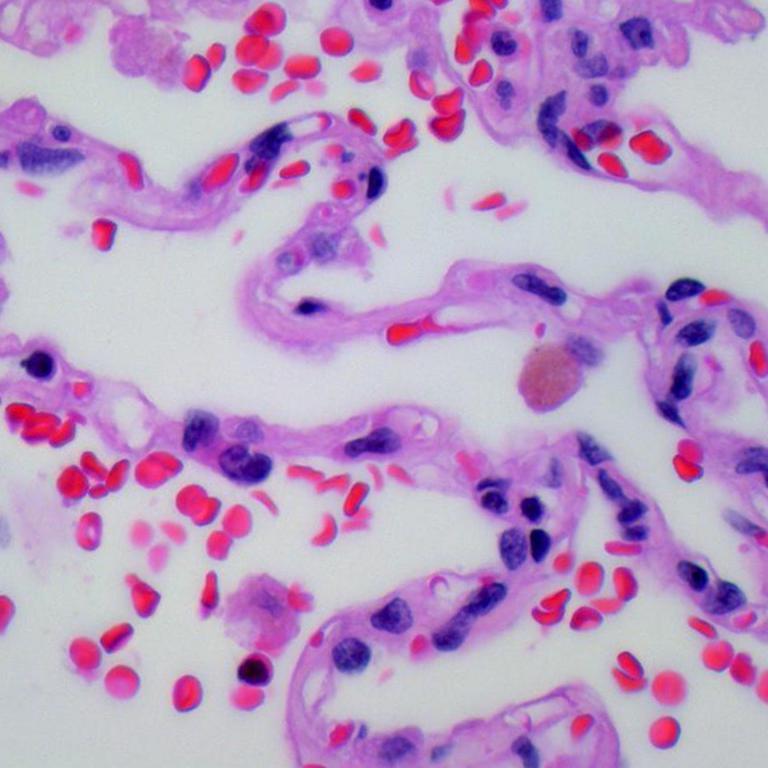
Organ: lung
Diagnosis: benign